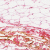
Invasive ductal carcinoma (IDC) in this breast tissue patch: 0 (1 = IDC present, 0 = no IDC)